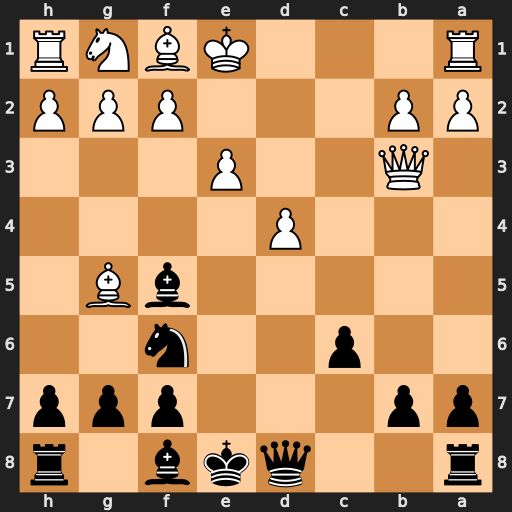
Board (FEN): r2qkb1r/pp3ppp/2p2n2/5bB1/3P4/1Q2P3/PP3PPP/R3KBNR
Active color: b
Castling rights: KQkq
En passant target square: -
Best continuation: Qa5+ Kd1 Ne4